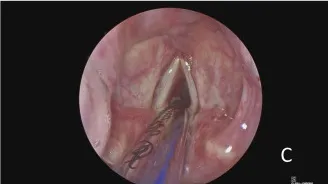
Case 1 glottis images. (
C) Following change to size 6 endotracheal tube, there is some anterior glottic airway.
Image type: endoscopy (airway_endoscopy)